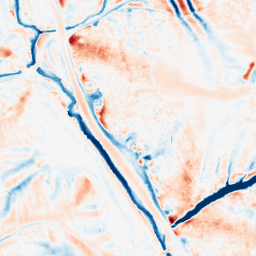
Category: edge_preserving
Decomposition family: median
Decomposition parameters: size: 21
Upsampling method: linear_exact
Upsampling parameters: scale: 4
Upsampling scale: 4